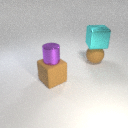
small purple metal cylinder to the left of large cyan metal cube